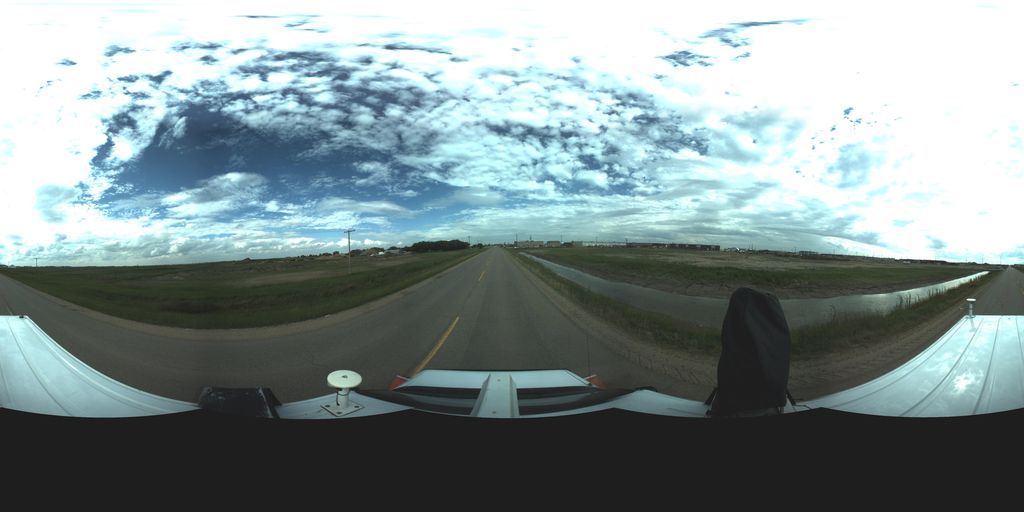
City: saskatoon